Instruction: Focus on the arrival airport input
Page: home
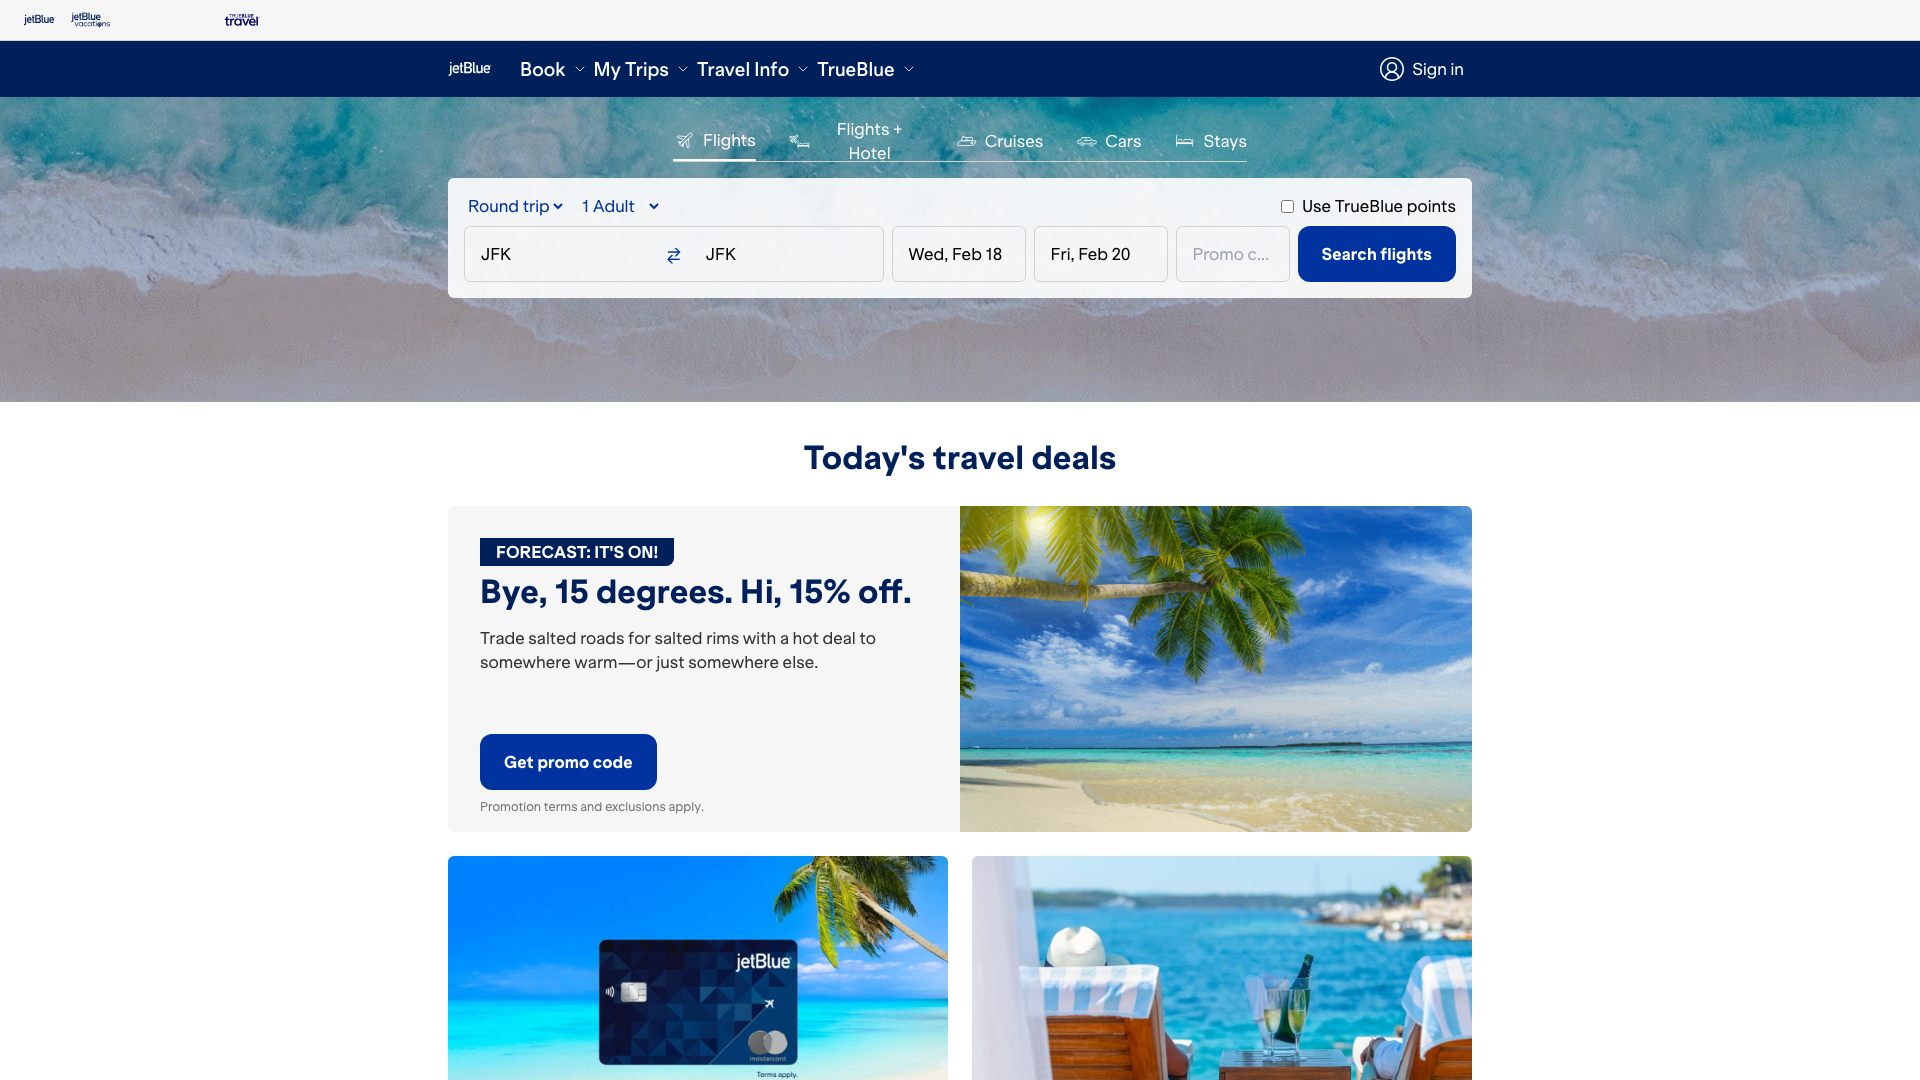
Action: click